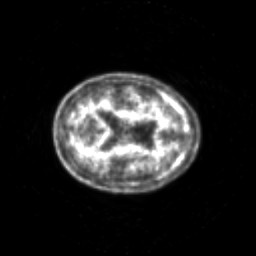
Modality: PET
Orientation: axial
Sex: female
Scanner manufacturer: siemens